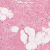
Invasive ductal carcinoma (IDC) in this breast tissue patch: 0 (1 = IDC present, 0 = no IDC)